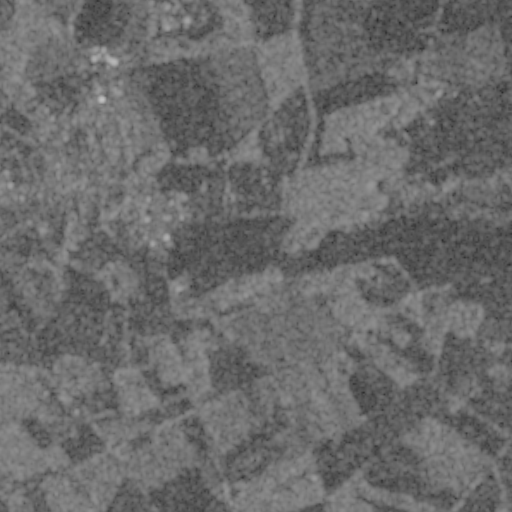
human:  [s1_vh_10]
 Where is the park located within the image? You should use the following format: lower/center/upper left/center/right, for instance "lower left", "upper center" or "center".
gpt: The park is located in the center left of the image.
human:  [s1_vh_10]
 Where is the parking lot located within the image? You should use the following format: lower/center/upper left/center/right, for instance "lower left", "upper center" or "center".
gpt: The parking lot is located in the center of the image.
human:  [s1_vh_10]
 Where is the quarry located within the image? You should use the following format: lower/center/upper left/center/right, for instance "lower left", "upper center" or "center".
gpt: The quarry is located in the upper left of the image.
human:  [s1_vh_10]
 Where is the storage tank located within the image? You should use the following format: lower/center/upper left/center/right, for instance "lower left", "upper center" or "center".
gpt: The storage tank is located in the center of the image.
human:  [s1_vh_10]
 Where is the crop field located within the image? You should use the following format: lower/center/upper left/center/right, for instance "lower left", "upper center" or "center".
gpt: There is no crop field in the image.

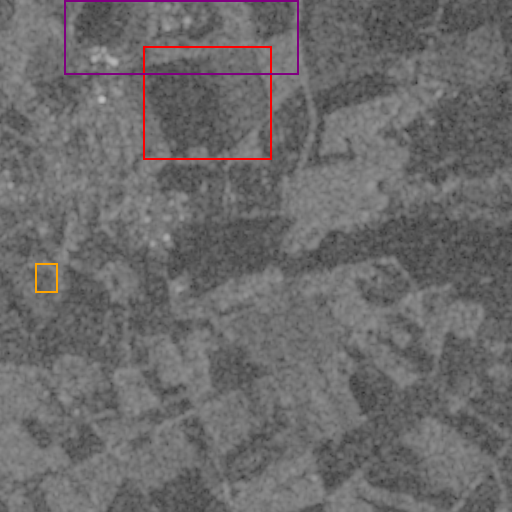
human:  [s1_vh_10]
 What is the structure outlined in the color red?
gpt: The structure outlined in red is a crop field.
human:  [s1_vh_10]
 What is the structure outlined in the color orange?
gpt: The structure outlined in orange is a park.
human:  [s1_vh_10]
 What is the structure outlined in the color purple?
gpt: The structure outlined in purple is a quarry.
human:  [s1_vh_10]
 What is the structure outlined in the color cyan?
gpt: There is no cyan outline.